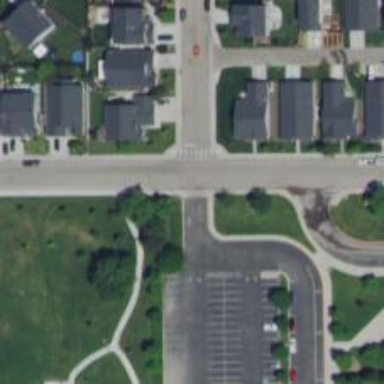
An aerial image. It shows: Unmarked road crossing.